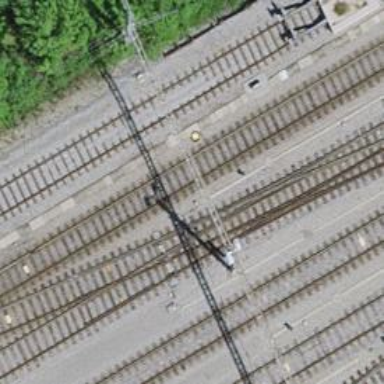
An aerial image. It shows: Single-track electrified railway siding with contact line.